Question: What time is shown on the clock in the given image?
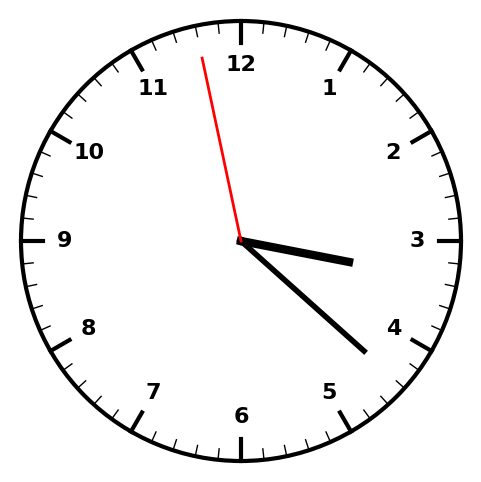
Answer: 03:21:58